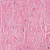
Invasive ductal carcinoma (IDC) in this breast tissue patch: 0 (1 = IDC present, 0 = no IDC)